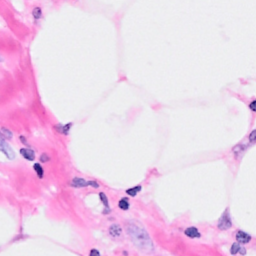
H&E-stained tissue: Breast